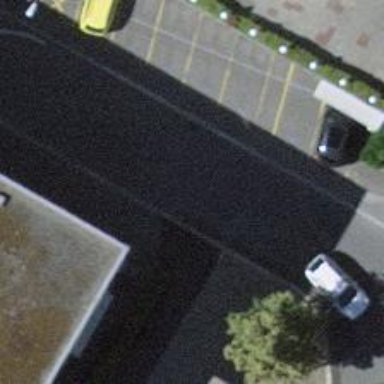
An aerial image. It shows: Kerb barrier.